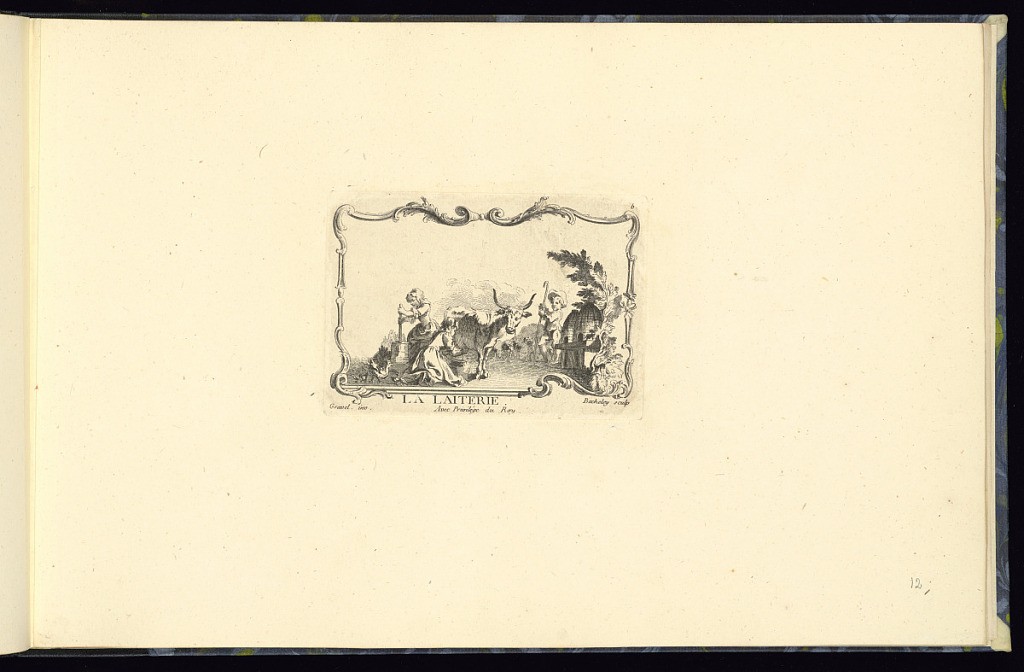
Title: LA LAITERIE
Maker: Jacques Bacheley, French, 1712 – 1781
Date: mid- 18th century
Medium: etching on paper
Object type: Print
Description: Sixth plate from a series of six depicting children's scenes, framed within decorative rococo cartouches. The series is incomplete in this album and the third and fourth plates have been substituted with plates from other series. The scene depicts a girl milking a cow with another churning butter, a boy stands to the right next to beehives and animals within a landscape. The title is lettered below the cartouche, the plate is signed and numbered.